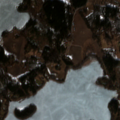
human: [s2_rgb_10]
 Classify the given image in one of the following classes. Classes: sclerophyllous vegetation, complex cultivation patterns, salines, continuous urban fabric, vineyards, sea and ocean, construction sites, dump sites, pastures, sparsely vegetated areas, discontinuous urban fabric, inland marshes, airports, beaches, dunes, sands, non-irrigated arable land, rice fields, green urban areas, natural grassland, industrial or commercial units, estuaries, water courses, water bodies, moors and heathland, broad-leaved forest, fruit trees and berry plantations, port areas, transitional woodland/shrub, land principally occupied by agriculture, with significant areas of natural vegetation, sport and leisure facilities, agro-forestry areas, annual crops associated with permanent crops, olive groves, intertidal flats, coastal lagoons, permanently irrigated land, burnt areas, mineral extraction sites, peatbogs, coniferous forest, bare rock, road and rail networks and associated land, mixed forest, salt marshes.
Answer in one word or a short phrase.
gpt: land principally occupied by agriculture, with significant areas of natural vegetation, coniferous forest, mixed forest, water bodies